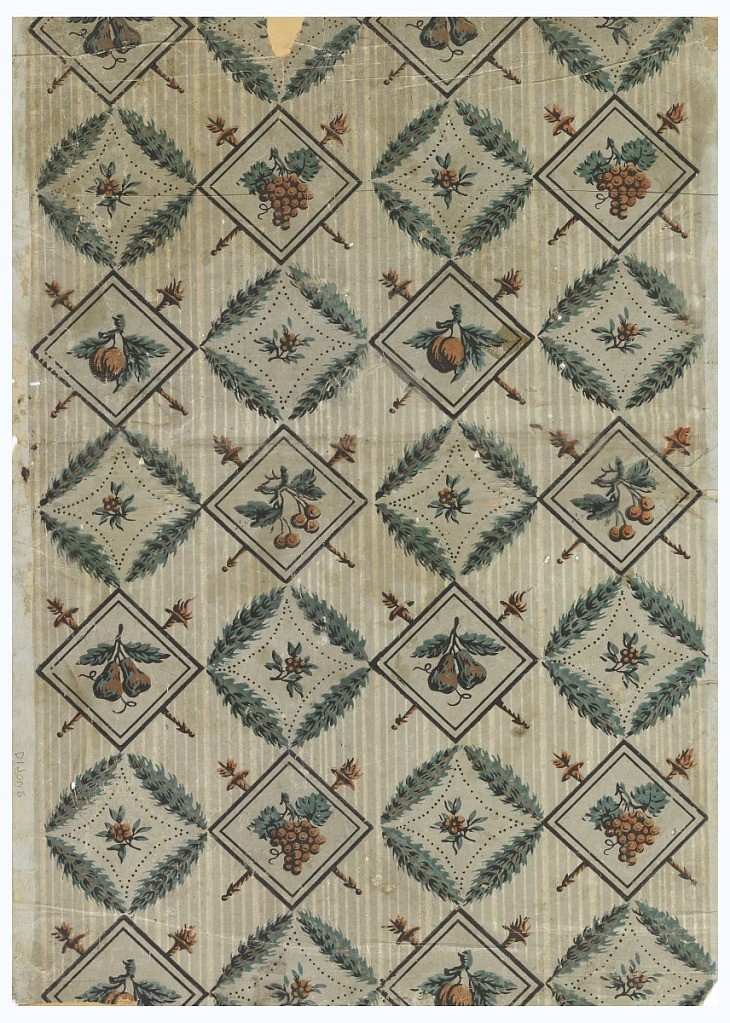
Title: Sidewall
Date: ca. 1800
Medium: Block-printed on handmade paper
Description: Two pieces of original document for "Dijon," fruit and flower in diamonds and wreaths.